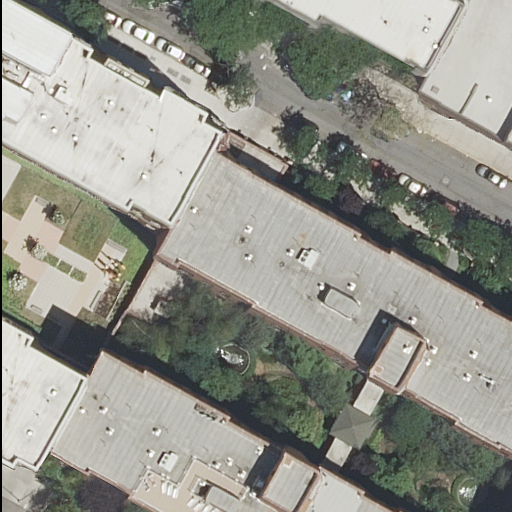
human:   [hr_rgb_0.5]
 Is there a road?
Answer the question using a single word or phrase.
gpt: yes

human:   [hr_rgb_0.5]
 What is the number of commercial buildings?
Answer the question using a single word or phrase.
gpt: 0

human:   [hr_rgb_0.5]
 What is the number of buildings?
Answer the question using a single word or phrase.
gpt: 6

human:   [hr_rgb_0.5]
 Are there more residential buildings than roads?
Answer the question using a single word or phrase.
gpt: yes

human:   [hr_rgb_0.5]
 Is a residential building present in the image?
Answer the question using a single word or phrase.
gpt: yes

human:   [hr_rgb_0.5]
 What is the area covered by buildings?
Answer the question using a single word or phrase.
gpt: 5237m2

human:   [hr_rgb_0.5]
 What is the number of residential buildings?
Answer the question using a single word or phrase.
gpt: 6

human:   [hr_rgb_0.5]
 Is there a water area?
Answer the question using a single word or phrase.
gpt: no

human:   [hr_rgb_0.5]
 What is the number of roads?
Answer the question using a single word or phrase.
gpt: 4

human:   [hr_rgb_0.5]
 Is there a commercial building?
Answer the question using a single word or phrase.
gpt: no

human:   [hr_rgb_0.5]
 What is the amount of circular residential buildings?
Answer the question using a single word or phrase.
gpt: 0

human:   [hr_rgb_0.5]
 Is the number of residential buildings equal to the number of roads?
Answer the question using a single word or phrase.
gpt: no

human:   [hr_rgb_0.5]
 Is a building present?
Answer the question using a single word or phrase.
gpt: yes

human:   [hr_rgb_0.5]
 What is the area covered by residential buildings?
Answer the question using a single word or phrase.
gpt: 5237m2

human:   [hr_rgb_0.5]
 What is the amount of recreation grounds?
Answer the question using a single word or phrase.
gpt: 0

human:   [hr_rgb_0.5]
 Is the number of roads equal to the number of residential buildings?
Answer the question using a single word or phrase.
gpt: no

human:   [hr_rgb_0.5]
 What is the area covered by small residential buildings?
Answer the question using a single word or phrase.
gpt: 0m2

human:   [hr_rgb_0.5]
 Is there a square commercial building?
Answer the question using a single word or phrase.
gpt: no

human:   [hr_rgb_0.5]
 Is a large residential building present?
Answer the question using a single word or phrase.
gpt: yes

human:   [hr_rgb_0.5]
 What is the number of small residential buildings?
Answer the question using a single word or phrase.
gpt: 0

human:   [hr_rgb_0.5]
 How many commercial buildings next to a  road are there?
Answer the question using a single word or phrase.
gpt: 0

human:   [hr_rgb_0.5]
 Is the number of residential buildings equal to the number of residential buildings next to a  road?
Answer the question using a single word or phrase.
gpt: yes

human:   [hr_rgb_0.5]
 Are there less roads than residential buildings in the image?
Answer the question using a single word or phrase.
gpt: yes

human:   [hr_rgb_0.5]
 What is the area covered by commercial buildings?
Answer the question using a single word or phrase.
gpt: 0m2

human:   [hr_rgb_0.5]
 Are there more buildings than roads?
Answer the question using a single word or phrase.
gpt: yes

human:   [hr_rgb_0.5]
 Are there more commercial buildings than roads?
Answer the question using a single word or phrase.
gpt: no

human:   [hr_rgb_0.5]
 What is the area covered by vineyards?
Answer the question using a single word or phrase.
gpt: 0m2

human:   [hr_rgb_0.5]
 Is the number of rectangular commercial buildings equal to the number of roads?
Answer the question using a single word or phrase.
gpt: no

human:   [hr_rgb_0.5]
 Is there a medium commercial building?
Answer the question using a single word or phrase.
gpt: no

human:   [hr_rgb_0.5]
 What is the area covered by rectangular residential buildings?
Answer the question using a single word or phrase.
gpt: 917m2

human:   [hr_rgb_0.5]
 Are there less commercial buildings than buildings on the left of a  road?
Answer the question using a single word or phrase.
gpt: yes

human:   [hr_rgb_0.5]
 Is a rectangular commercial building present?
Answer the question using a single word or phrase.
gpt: no

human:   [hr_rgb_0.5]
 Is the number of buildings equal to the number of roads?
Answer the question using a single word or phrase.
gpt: no

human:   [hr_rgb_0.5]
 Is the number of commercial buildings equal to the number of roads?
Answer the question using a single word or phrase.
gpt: no

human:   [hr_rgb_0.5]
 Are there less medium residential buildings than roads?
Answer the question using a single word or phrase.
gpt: yes

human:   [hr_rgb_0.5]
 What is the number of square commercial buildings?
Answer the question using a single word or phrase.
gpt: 0

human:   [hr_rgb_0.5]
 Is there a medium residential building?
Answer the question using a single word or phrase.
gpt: yes

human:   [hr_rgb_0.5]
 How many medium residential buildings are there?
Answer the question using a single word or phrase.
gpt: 2

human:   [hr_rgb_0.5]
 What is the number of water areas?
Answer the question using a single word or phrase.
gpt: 0

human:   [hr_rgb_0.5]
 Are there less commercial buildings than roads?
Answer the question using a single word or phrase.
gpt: yes

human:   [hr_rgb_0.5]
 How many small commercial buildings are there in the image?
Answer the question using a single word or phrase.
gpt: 0

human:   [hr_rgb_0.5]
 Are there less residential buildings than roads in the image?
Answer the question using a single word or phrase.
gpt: no

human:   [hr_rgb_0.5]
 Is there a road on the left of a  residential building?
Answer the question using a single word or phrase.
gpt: yes

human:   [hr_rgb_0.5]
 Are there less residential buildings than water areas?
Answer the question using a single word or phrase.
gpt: no

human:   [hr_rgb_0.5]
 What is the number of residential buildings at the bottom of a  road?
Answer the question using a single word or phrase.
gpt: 2

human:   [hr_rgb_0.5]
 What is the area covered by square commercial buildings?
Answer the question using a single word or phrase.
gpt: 0m2

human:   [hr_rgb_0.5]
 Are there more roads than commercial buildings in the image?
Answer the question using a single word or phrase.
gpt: yes

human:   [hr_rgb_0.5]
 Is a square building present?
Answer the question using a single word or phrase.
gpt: no

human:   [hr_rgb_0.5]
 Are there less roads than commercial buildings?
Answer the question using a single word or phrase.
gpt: no

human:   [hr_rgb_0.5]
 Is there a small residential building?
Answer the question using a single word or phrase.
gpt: no

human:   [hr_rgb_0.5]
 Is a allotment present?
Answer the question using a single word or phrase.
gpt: no

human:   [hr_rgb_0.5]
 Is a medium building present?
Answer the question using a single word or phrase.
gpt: yes

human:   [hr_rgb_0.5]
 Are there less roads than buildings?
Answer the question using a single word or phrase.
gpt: yes

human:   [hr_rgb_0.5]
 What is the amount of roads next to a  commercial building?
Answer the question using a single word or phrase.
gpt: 0

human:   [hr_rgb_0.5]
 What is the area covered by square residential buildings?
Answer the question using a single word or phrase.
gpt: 0m2

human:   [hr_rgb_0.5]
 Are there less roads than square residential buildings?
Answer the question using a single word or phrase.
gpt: no

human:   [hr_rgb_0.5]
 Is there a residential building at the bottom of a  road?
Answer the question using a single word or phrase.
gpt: yes

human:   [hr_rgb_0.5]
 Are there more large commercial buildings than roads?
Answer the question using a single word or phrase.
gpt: no

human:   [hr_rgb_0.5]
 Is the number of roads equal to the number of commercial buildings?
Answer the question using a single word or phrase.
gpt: no

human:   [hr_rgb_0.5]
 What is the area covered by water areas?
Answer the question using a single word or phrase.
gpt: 0m2

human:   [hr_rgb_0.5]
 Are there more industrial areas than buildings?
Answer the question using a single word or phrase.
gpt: no

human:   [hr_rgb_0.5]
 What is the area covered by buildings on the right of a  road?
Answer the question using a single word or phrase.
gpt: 3883m2

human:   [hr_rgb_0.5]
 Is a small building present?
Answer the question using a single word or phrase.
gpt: no

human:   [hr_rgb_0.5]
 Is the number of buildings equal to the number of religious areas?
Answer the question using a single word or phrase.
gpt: no